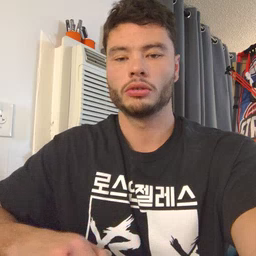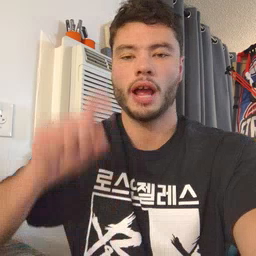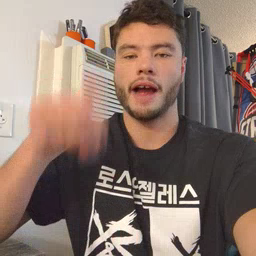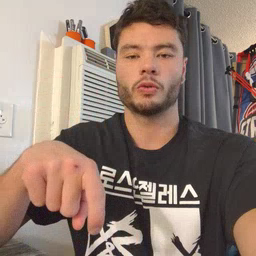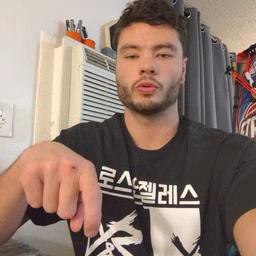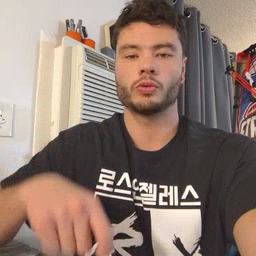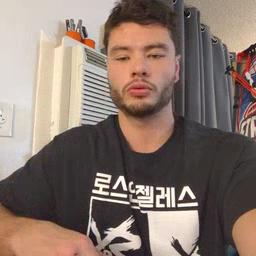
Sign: haveto